Field crop: maize
Growth stage: 1
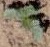
Species: datura